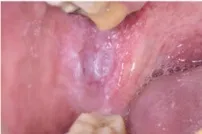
Irregular pink to purplish flat-topped papules and plaques with hyperpigmentation on the palms and dorsum of the hands and soles of the feet (G-L). Symmetrical papular white streaks with mild erosions and congestion on the oral mucosa and the inside of the upper and lower lips, and reticular white streaks consistent with Wickham's streaks could be seen on the ventral part of the tongue and lips bilaterally.
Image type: pathology (fish)